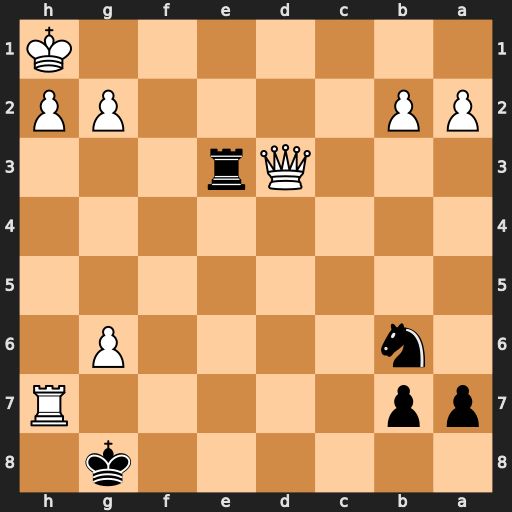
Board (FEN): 6k1/pp5R/1n4P1/8/8/3Qr3/PP4PP/7K
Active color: b
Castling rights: -
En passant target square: -
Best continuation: Re1+ Qf1 Rxf1#